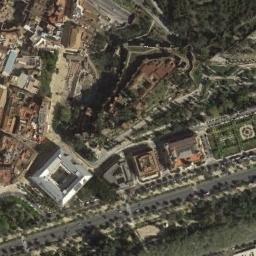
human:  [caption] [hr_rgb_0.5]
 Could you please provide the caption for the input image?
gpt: There are many trees of different sizes beside the palace .

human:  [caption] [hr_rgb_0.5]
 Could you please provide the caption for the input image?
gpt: The palace has a park and some palaces of different sizes and shapes .

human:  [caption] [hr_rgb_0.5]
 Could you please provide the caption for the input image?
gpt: There are many round lawns near the palace .

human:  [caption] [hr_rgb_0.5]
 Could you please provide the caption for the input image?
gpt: The palace is surrounded by buildings and trees .

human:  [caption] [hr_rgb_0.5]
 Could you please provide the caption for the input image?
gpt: There are many green trees beside the brown palace .